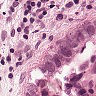
Metastatic tissue present: yes